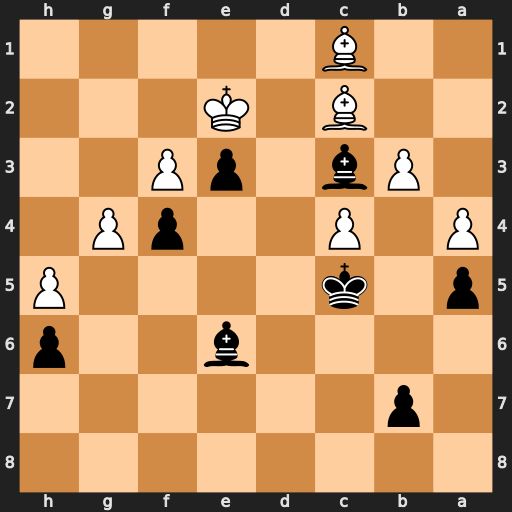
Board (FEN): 8/1p6/4b2p/p1k4P/P1P2pP1/1Pb1pP2/2B1K3/2B5
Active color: b
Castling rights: -
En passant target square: -
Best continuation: Kb4 Bxe3 fxe3